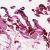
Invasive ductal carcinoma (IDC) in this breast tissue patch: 0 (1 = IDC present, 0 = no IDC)